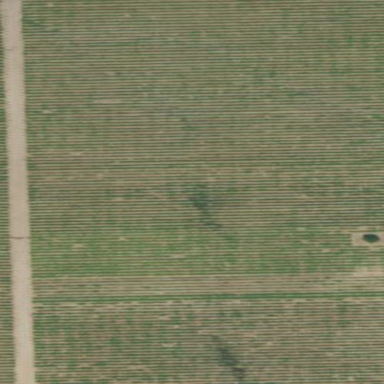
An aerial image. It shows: Vineyard with grape crops.